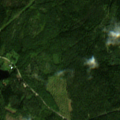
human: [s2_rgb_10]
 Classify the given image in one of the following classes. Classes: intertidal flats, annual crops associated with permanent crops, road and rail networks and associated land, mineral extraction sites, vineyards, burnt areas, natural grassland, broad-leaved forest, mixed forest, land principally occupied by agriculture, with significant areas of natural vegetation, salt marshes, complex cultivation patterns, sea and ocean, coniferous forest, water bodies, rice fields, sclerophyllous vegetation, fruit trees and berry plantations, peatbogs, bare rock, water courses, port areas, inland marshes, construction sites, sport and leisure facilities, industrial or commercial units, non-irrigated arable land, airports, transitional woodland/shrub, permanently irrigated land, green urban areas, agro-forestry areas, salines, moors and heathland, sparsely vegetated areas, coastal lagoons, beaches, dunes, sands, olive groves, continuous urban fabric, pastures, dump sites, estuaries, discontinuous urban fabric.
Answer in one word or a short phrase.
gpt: coniferous forest, mixed forest, transitional woodland/shrub